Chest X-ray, PA view. Patient: 60 years old, sex M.
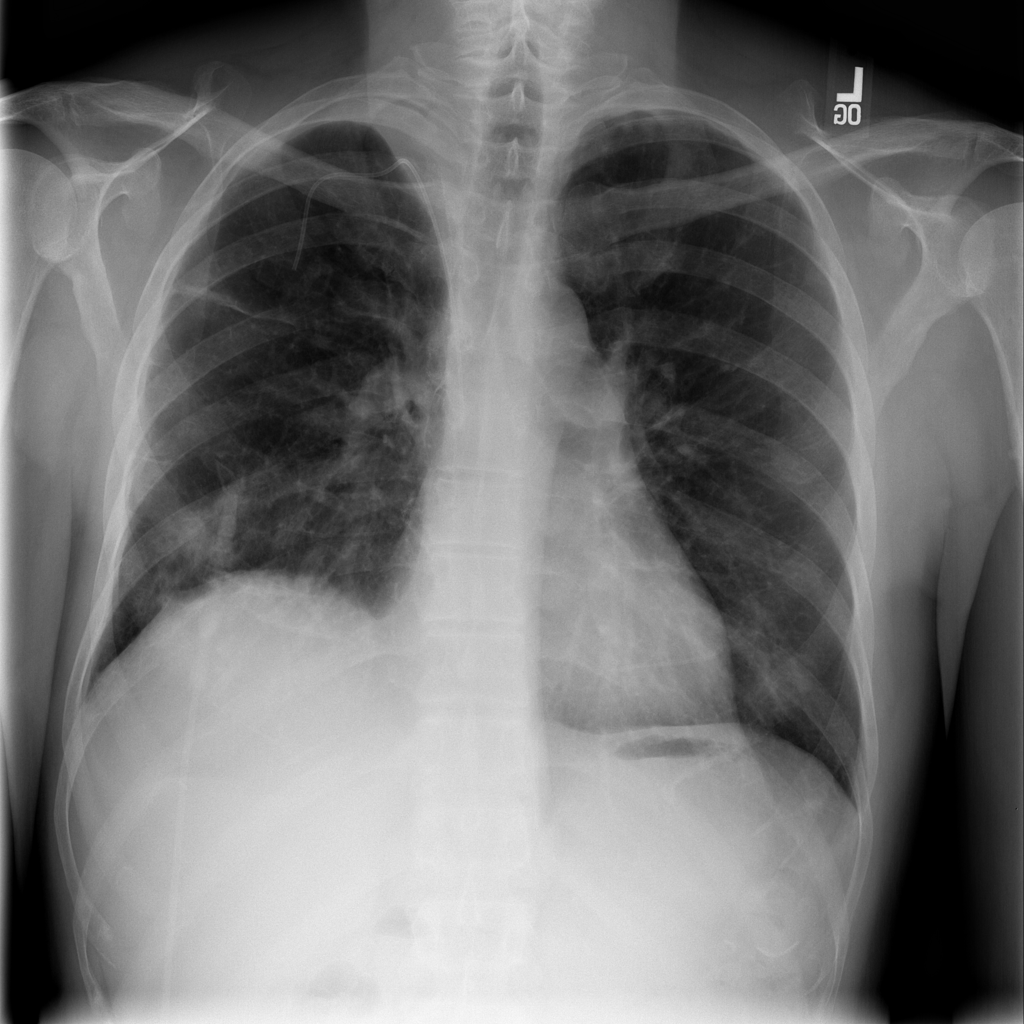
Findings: Consolidation, Effusion